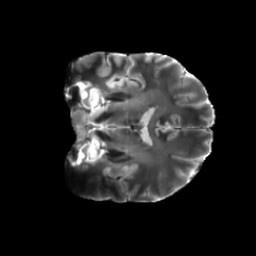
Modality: T2w
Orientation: coronal
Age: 25
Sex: female
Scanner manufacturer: siemens
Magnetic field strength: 6.98 T
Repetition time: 7.776 s
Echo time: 0.076 s